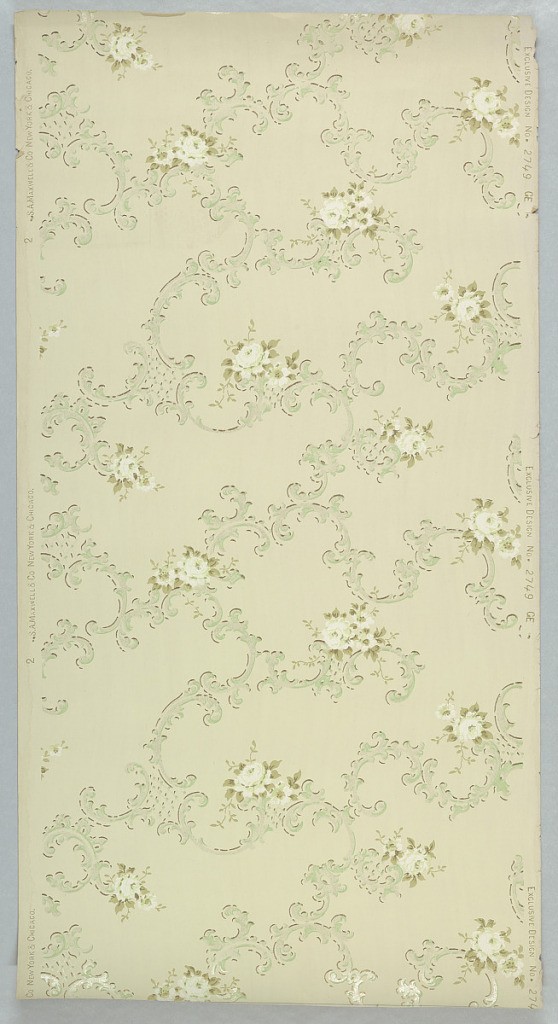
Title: Ceiling paper
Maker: Maxwell & Co., S.A., Chicago, Illinois, USA
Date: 1905–1915
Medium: Machine-printed paper, liquid mica
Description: Pattern of interlaced acanthus scrolls, some containing lattice, and floral bouquets or sprigs. Printed in green, tan, white, and metallic gold on light ground.